Question: i am working with ListFields. i need to customize the ListField. i have this picture (
<URL> :

i get the list of installed apps with 'CodeModuleManager' and now i want to show that in the ListField as you can see in the above picture. you can see the lock pic in black, i need to customize that pic on click.
i mean when i click any Row i want to remove that Lock pic in black from that clicked row in the list filed and when i click again to that same row i want to insert that Lock pic back into that row.
I think i have to call the 'drawListRow()' method in the on click or something else? when i click on the list, lock image in the black should disappear. when i again click on the list it should appear again.
here is the Screen code i have used:
'''
public final class MyScreen extends MainScreen {
CustomListField myListView;
public MyScreen() {
Bitmap listThumb = Bitmap.getBitmapResource("icon.png");
String listTitle="Headline";
String listDesc = "Mobile news feeds";
String listDesc2 = " ";
final Bitmap navBar = Bitmap.getBitmapResource("lock.png");
Vector v = new Vector();
for(int i=0; i<30; i++){
v.addElement(new ListRander(listThumb, listTitle, listDesc,listDesc2, navBar));
}
//v.addElement(new ListRander(listThumb, listTitle, listDesc,listDesc2, navBar));
myListView = new CustomListField(v){
protected boolean trackwheelClick (int status, int time) {
Dialog.alert(" You have selected :" + getSelectedIndex());
return super.trackwheelClick(status, time);
}
}
;
add(myListView);
}
}
'''
Row data class:
'''
package mypackage;
import net.rim.device.api.system.Bitmap;
public class ListRander {
private Bitmap listThumb= null;
private Bitmap navBar = null;
private String listTitle=null;
private String listDesc= null;
private String listDesc2= null;
public ListRander(Bitmap listThumb,String listTitle, String listDesc, String listDesc2, Bitmap navBar) {
this.listDesc = listDesc;
this.listDesc2 = listDesc2;
this.listThumb = listThumb;
this.listTitle = listTitle;
this.navBar = navBar;
}
public Bitmap getListThumb() {
return listThumb;
}
public void setListThumb(Bitmap listThumb) {
this.listThumb = listThumb;
}
public Bitmap getNavBar() {
return navBar;
}
public void setNavBar(Bitmap navBar) {
this.navBar = navBar;
}
public String getListTitle() {
return listTitle;
}
public void setListTitle(String listTitle) {
this.listTitle = listTitle;
}
public String getListDesc() {
return listDesc;
}
public void setListDesc(String listDesc) {
this.listDesc = listDesc;
}
public String getListDesc2() {
return listDesc2;
}
public void setListDesc2(String listDesc2) {
this.listDesc2 = listDesc2;
}
}
'''
Custom List Field:
'''
package mypackage;
import java.util.Enumeration;
import java.util.Vector;
import net.rim.device.api.system.Bitmap;
import net.rim.device.api.ui.Color;
import net.rim.device.api.ui.Font;
import net.rim.device.api.ui.Graphics;
import net.rim.device.api.ui.XYRect;
import net.rim.device.api.ui.component.ListField;
import net.rim.device.api.ui.component.ListFieldCallback;
public class CustomListField extends ListField implements ListFieldCallback {
private Vector _listData;
private int _MAX_ROW_HEIGHT = 60;
public CustomListField (Vector data) {
_listData = data;
setSize(_listData.size());
setSearchable(true);
setCallback(this);
setRowHeight(_MAX_ROW_HEIGHT);
}
protected void drawFocus (Graphics graphics, boolean on) {
XYRect rect = new XYRect();
graphics.setGlobalAlpha(150);
graphics.setColor(Color.BLUE);
getFocusRect(rect);
drawHighlightRegion(graphics,HIGHLIGHT_FOCUS,true,rect.x,rect.y,rect.width,rect.height);
}
public int moveFocus (int amount, int status, int time) {
this.invalidate(this.getSelectedIndex());
return super.moveFocus(amount, status, time);
}
public void onFocus (int direction) {
super.onFocus(direction);
}
protected void onUnFocus () {
this.invalidate(this.getSelectedIndex());
}
public void refresh () {
this.getManager().invalidate();
}
public void drawListRow (ListField listField, Graphics graphics, int index, int y, int w) {
ListRander listRander = (ListRander)_listData.elementAt(index);
graphics.setGlobalAlpha(255);
graphics.setFont(Font.getDefault().getFontFamily().getFont(Font.PLAIN, 24));
final int margin =5;
final Bitmap thumb= listRander.getListThumb();
final String listHeading = listRander.getListTitle();
final String listDesc= listRander.getListDesc();
final String listDesc2= listRander.getListDesc2();
final Bitmap nevBar = listRander.getNavBar();
//list border
graphics.setColor(Color.BLACK);
graphics.drawRect(0, y, w, _MAX_ROW_HEIGHT);
//thumbnail border & thumbnail image
graphics.setColor(Color.BLACK);
graphics.drawRoundRect(margin-2, y+margin-2,thumb.getWidth()+2, thumb.getHeight()+2, 5, 5);
graphics.drawBitmap(margin, y+margin, thumb.getWidth(), thumb.getHeight(), thumb, 0, 0);
//drawing texts
// graphics.setFont(FontGroup.fontBold);
graphics.drawText(listHeading, 2*margin+thumb.getWidth(), y+margin);
graphics.setColor(Color.BLACK);
// graphics.setFont(FontGroup.smallFont);
graphics.drawText(listDesc, 2*margin+thumb.getWidth(), y+ margin+20);
graphics.drawText(listDesc2, 2*margin+thumb.getWidth(), y+ margin+32);
//draw navigation button
final int navBarPosY = y+(_MAX_ROW_HEIGHT/2 - nevBar.getHeight()/2);
final int navBarPosX = Graphics.getScreenWidth()- nevBar.getWidth()+ margin;
graphics.drawBitmap(navBarPosX-10, navBarPosY, nevBar.getWidth(), nevBar.getHeight(), nevBar, 0 , 0);
}
public Object get(ListField listField, int index) {
String rowString = (String) _listData.elementAt(index);
return rowString;
}
public int indexOfList (ListField listField, String prefix, int start) {
for (Enumeration e = _listData.elements(); e.hasMoreElements(); ) {
String rowString = (String) e.nextElement();
if (rowString.startsWith(prefix)) {
return _listData.indexOf(rowString);
}
}
return 0;
}
public int getPreferredWidth(ListField listField) {
return 3 * listField.getRowHeight();
}
}
'''
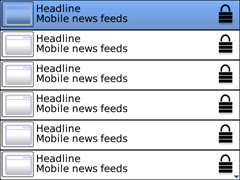
Answer: It's a little difficult to follow your code, because your variables are not named properly (e.g. lock.png used by 'navBar'). Please try to clean that up a little in the future ... you'll be able to get better answers that way.
From your code, I can see that the lock image is drawn in 'drawListRow()' with this code:
'''
final int navBarPosY = y+(_MAX_ROW_HEIGHT/2 - nevBar.getHeight()/2);
final int navBarPosX = Graphics.getScreenWidth()- nevBar.getWidth()+ margin;
graphics.drawBitmap(navBarPosX-10, navBarPosY, nevBar.getWidth(), nevBar.getHeight(), nevBar, 0 , 0);
'''
So, you simply need to keep track of a boolean for each row that 'drawListRow()' can check to decide if the lock should be drawn or not. Add a new property to 'ListRander', which represents one row:
'''
public class ListRander {
private boolean locked = true; // defaults to "locked"
public boolean isLocked() {
return locked;
}
public void setLocked(boolean value) {
locked = value;
}
'''
then, you would change your click handler code to this:
'''
myListView = new CustomListField(v){
protected boolean navigationClick(int status, int time) {
int index = getSelectedIndex();
ListRander lr = (ListRander) get(this, index);
lr.setLocked(!lr.isLocked());
// force a repaint of this row
invalidate(index);
return true; // event consumed
}
//protected boolean trackwheelClick (int status, int time) {
// keep this commented out, unless trackwheel devices need special logic
//}
};
'''
This will require changing your 'CustomListField#get(ListField, int)' method, which would normally return the full data object for a row:
'''
public Object get(ListField listField, int index) {
return _listData.elementAt(index);
}
'''
Finally, change 'drawListRow()' to use this new boolean value:
'''
if (listRander.isLocked()) {
// draw lock button
final int navBarPosY = y+(_MAX_ROW_HEIGHT/2 - nevBar.getHeight()/2);
final int navBarPosX = Display.getWidth() - nevBar.getWidth()+ margin;
graphics.drawBitmap(navBarPosX-10, navBarPosY, nevBar.getWidth(), nevBar.getHeight(), nevBar, 0 , 0);
}
'''